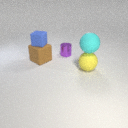
large yellow rubber sphere in front of large brown rubber cube